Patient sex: F
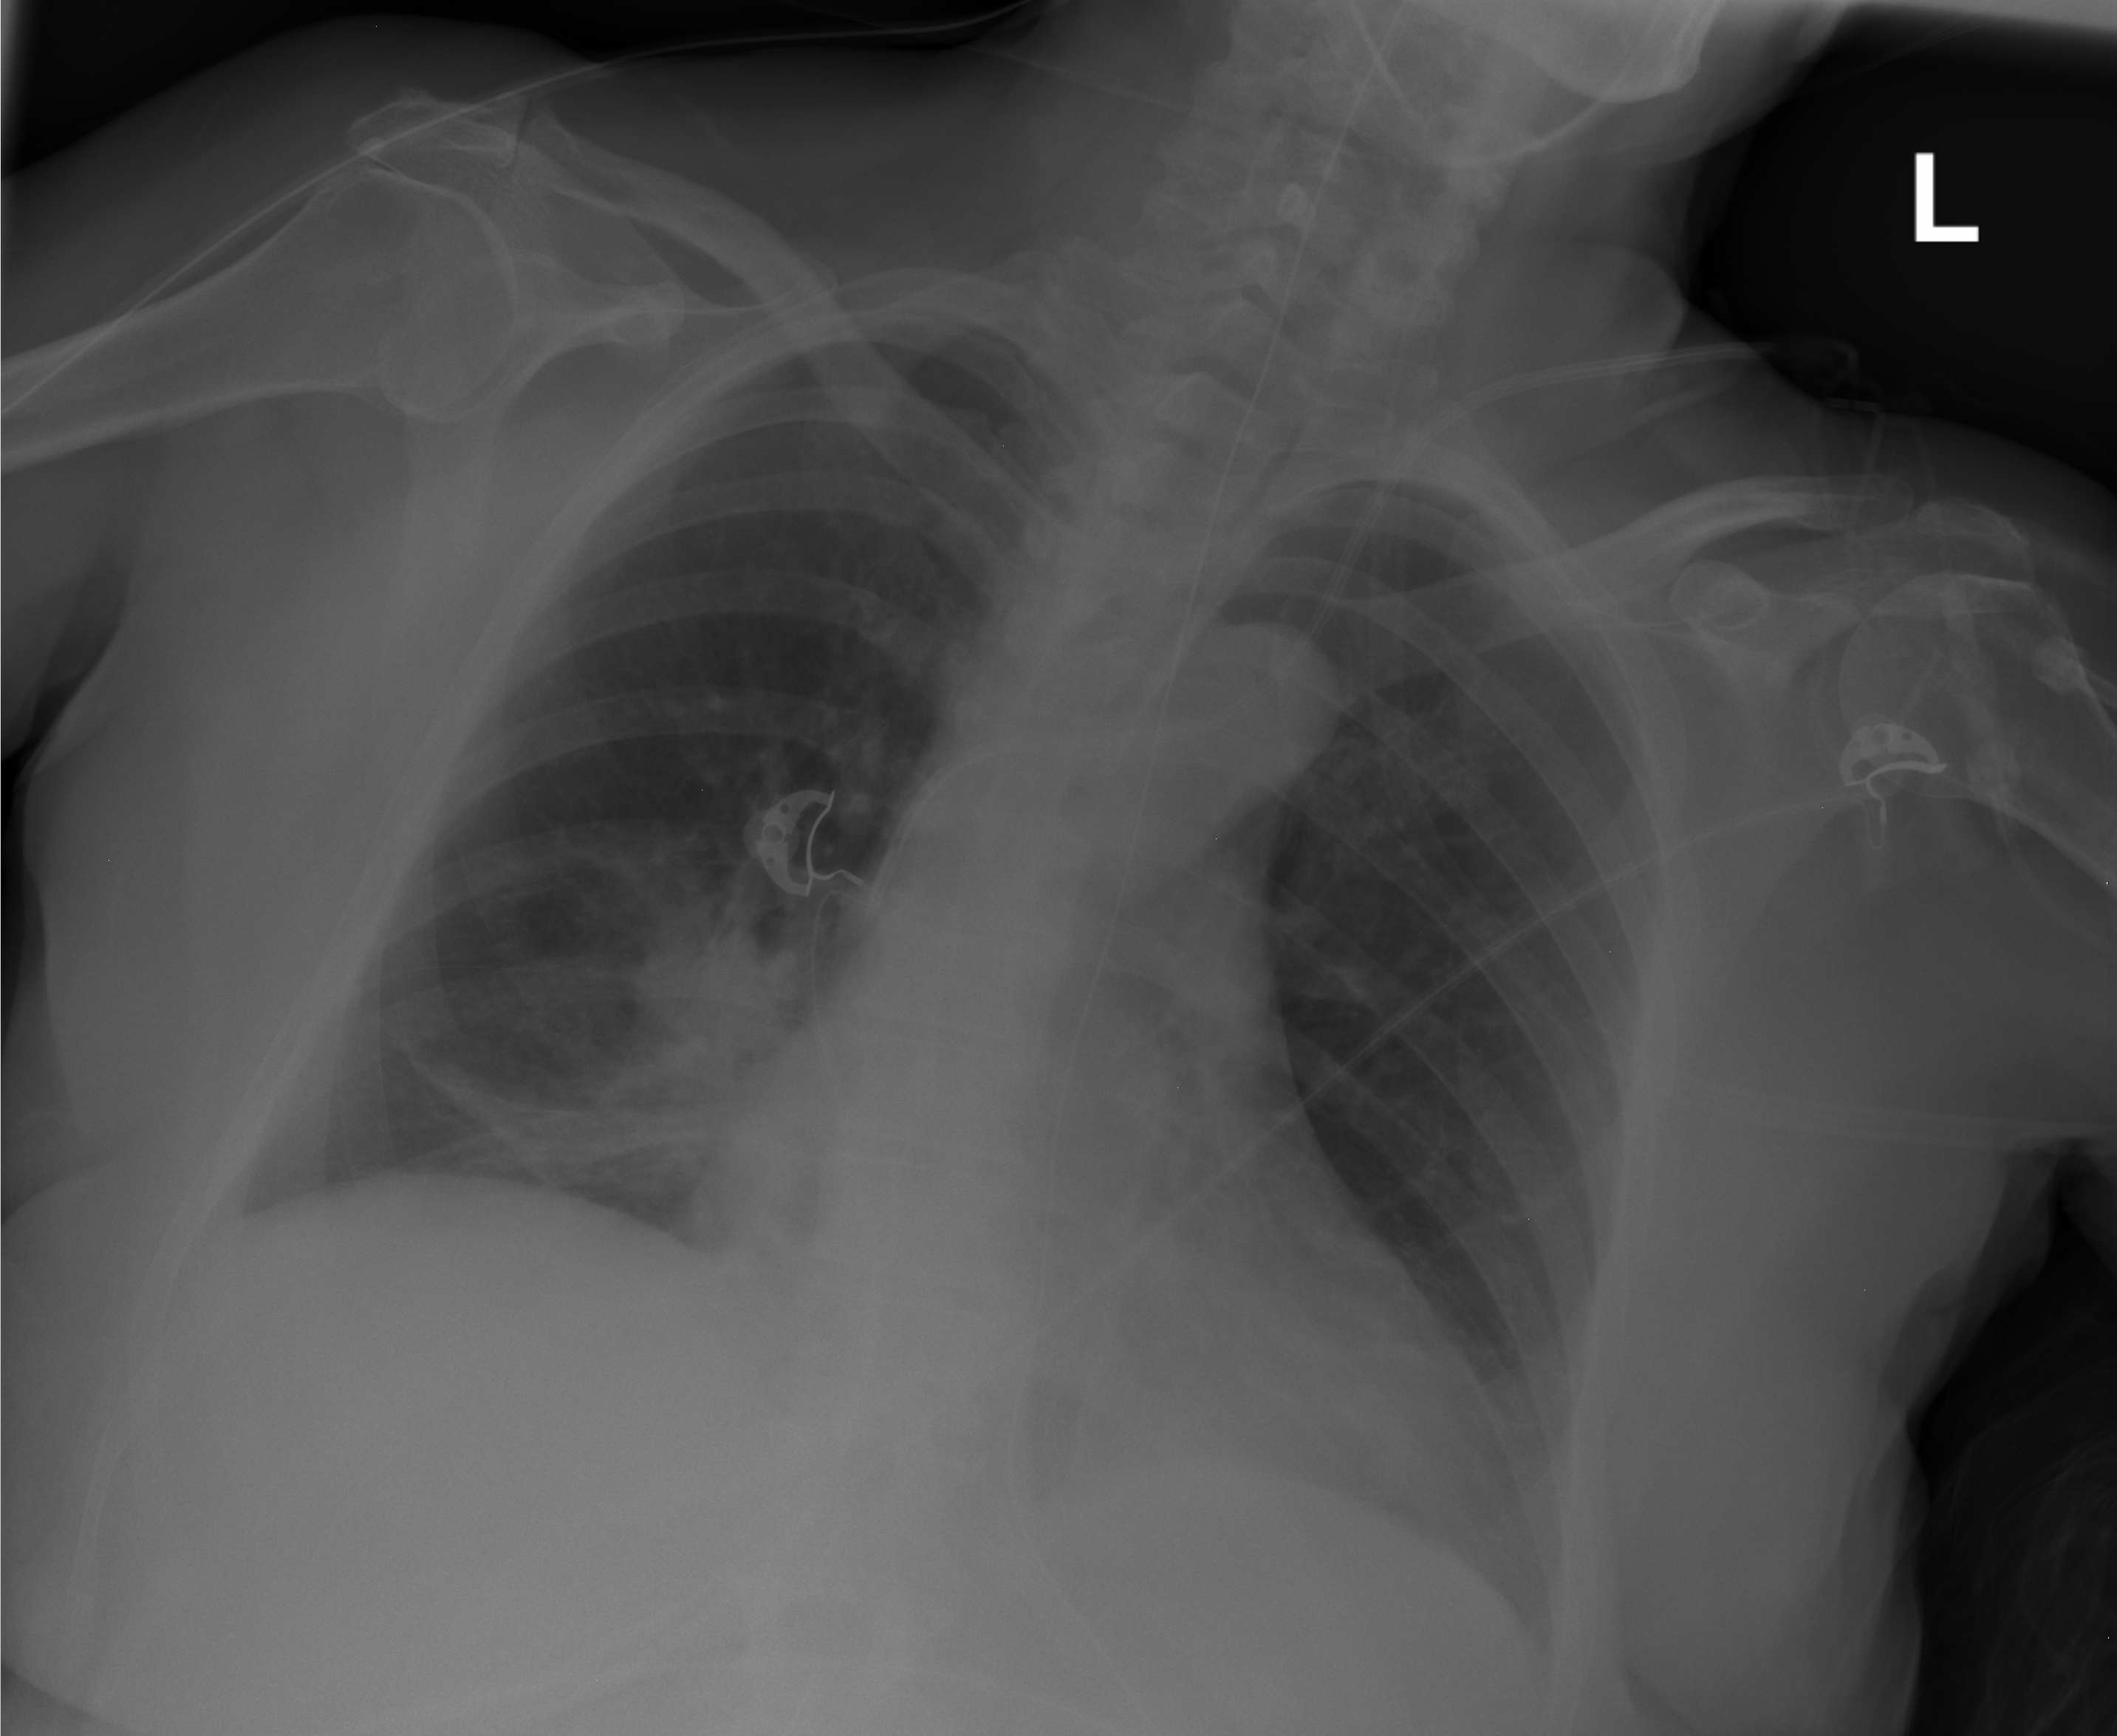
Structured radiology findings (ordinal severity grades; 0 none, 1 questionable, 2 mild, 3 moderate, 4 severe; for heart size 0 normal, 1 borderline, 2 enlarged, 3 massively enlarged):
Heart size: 2
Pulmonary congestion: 0
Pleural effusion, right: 0
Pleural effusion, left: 2
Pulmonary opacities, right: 2
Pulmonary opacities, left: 2
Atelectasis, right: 2
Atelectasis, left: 2